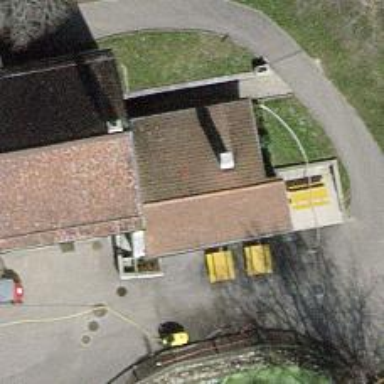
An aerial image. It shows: Bakery.